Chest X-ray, PA view. Patient: 41 years old, sex M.
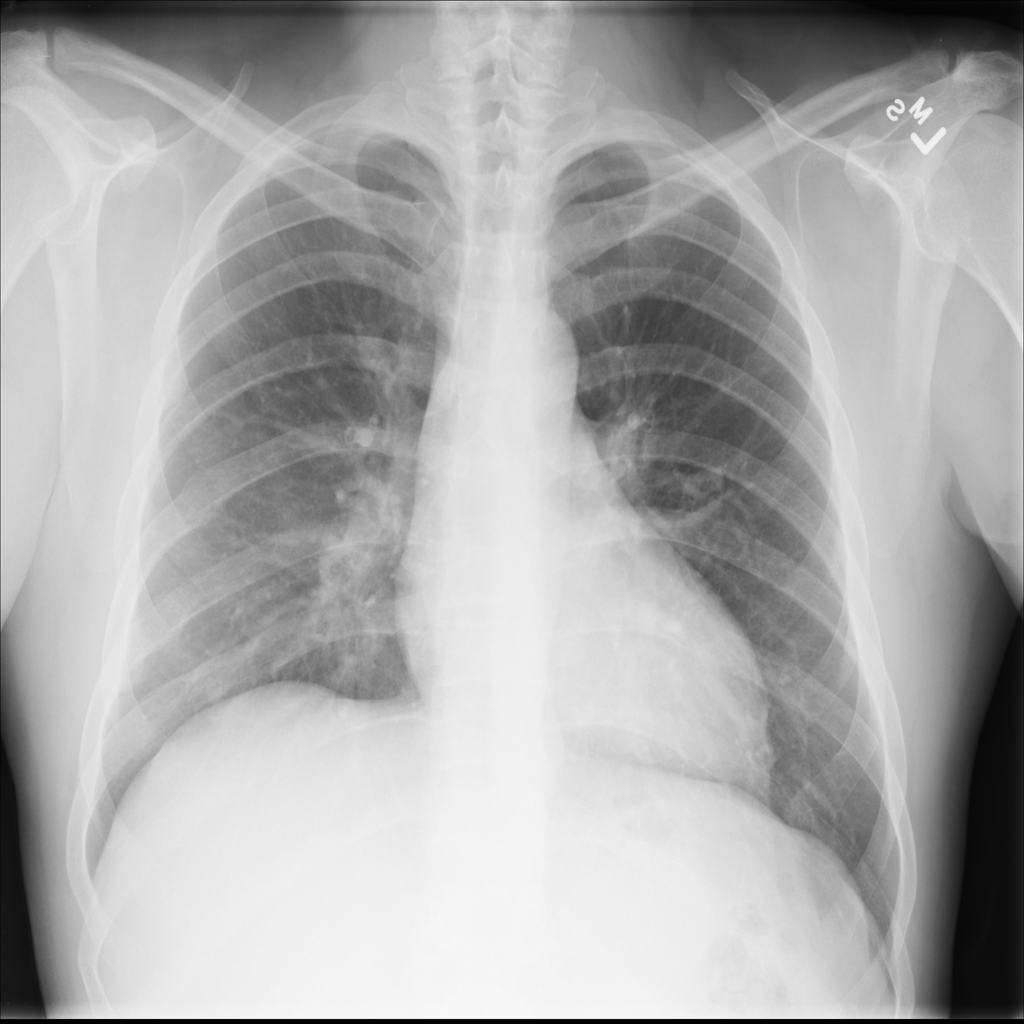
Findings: No Finding